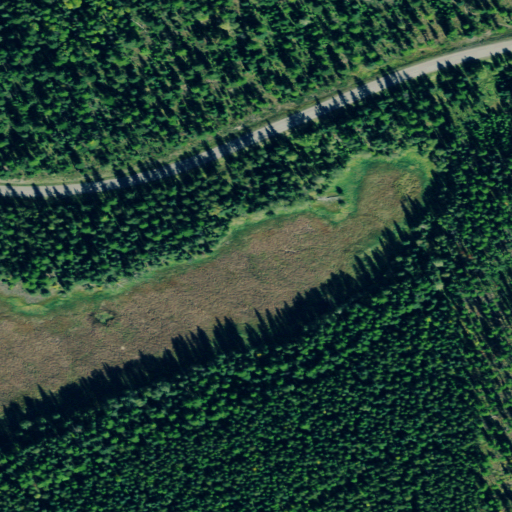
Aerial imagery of plain(s) in Montana named Long Meadow containing evergreen forest, woody wetlands, and shrub